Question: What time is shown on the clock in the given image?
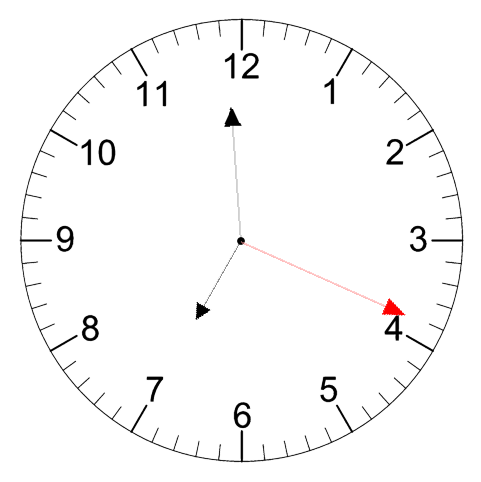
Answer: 06:59:19